Question: I have a form that is using Bootstrap 3. I want to have a file input that is styled more nicely than the browser default.
How can I target the text that says "No file chosen"? I want to vertically center it.

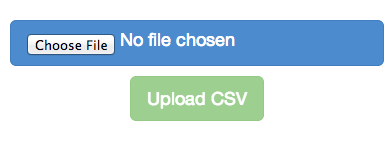
Answer: use a div to assign to file input:
HTML :
'''
<input type="file" name="the_file" style="display:none;" />
<div style="cursor: pointer; display: inline-block; padding:5px; background: #eeeeee;" id="file-browse" >choose file</div>
'''
JS/jQuery:
'''
$('#file-browse').click(function(){
$fileInput = $('input[name=the_file]');
var myFile;
$fileInput.click();
$fileInput.change(function(e)
{
myFile = e.target.files[0];
console.log(myFile);
});
});
'''